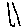
Label: line